【题型】解答题　【知识点】函数　【难度】hard
已知直角平面内有一条直线和一条曲线，这条直线与$x$轴、$y$轴分别交于点$A$和$B$，且$OA=OB=1$，这条曲线是函数$y=\frac{1}{2x}$的图像在第一象限内的一个分支，点$P$是图像上的任意一点，它的坐标为$(a,b)$，由点$P$向$x$轴、$y$轴作垂线$PM$，$PN$，垂足为$M$，$N$，分别与直线$AB$相交于点$E$和点$F$。

\vspace{0.5em}

(1) 设交点$E$，$F$都在线段$AB$上（如图$\textcircled{1}$）

$\textcircled{1}$ 直接写出直线$AB$的解析式，并求出$\triangle OEF$的面积（结果用$a$，$b$的代数式表示）；

$\textcircled{2}$ 求证：$\triangle AOF \sim \triangle BEO$。

\vspace{0.5em}

(2) 当点$P$在曲线上运动时，（如图$\textcircled{2}$）

$\textcircled{1}$ 判断：$\triangle AOF$与$\triangle BOE$是否一定相似？答：\underline{\hspace{2em}}（填：是或否）

$\textcircled{2}$ $\triangle OEF$中是否有大小始终保持不变的角，如果有，请找出这个角，并求出它的大小，如果没有，请说明理由。
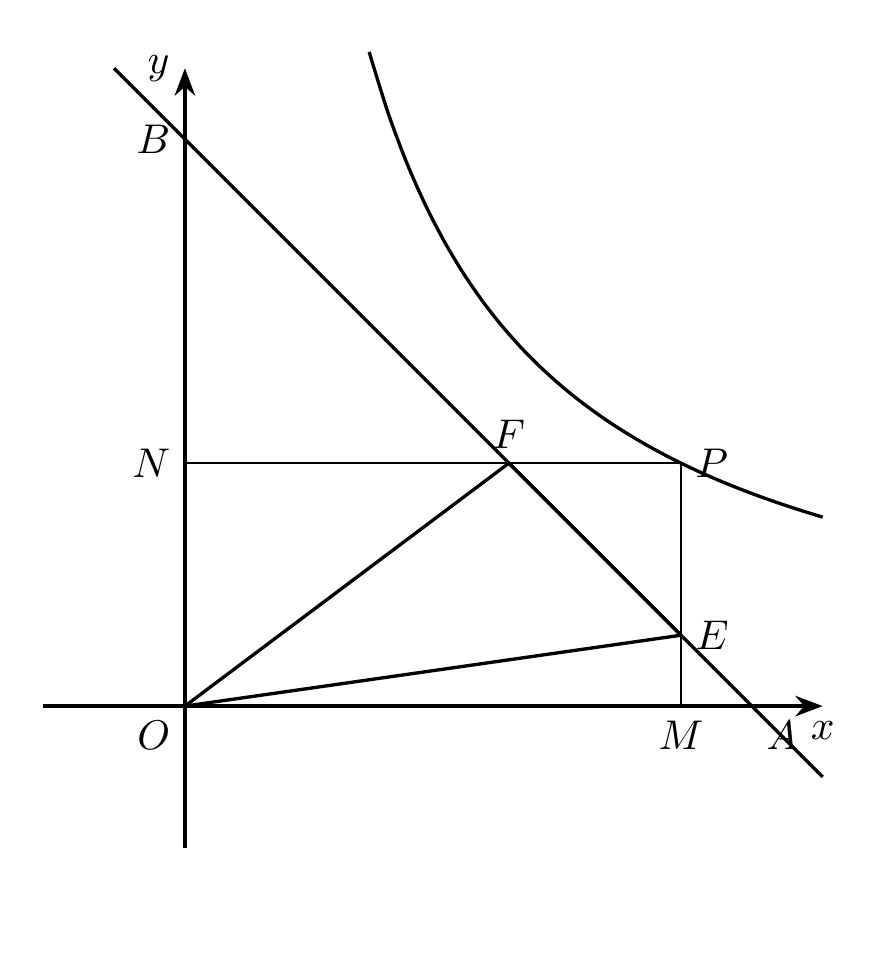
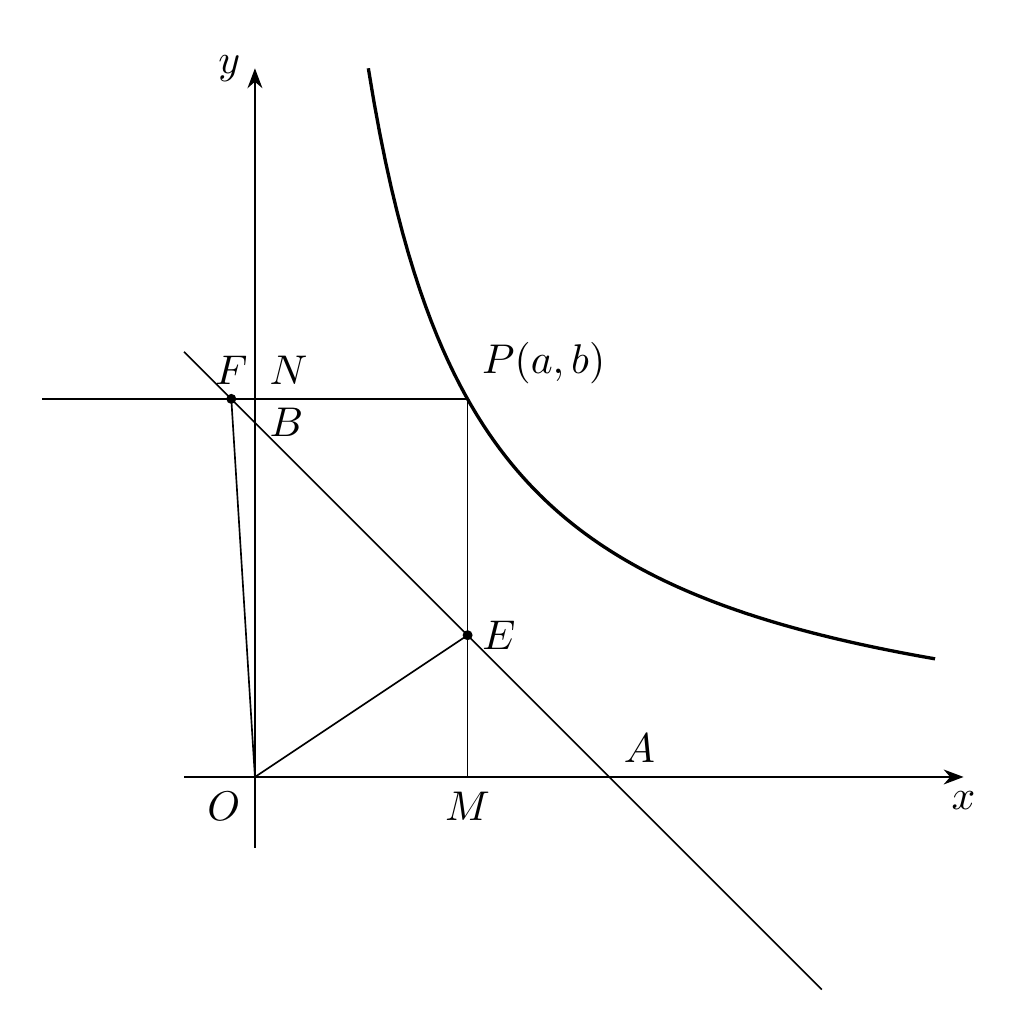
【解答】
\textbf{【答案】}
(1) $\textcircled{1}$ $y = -x + 1$，$S_{\triangle OEF} = \dfrac{a + b - 1}{2}$；$\textcircled{2}$ 证明见解析

(2) $\textcircled{1}$ \textbf{是}；$\textcircled{2}$ \textbf{有}，在$\triangle OEF$中，$\angle EOF$一定等于$45^\circ$

\vspace{0.5em}

\textbf{【分析】}
(1) $\textcircled{1}$ 根据$OA=OB=1$，利用待定系数法即可求得直线$AB$的解析式，然后根据点$E$，$F$都在线；
%==================================================

段 $AB$ 上用 $a,b$ 表示出点 $E$、$F$ 坐标，得到 $EM$ 和 $FN$，最后根据 $S_{\triangle OEF}=S_{\triangle AOB}-S_{\triangle AOE}-S_{\triangle BOF}$ 即可求得面积；

\vspace{0.5em}

$\textcircled{2}$ 由$\textcircled{1}$可知 $A(1,0)$，$B(0,1)$，$E(a,-a+1)$，$F(-b+1,b)$，利用连点坐标求两点距离公式得到 $BE=\sqrt{2}a$，$AF=\sqrt{2}b$，然后根据点 $P(a,b)$ 在函数 $y=\frac{1}{2x}$ 的图像上，可知 $2ab=1$，从而得到 $BE\cdot AF=OA\cdot OB$，结合 $\angle OAF=\angle EBO$，得证 $\triangle AOF \backsim \triangle BEO$；

\vspace{0.5em}

(2) $\textcircled{1}$ 当点 $P$ 在曲线上运动时，同 (1) $\textcircled{2}$ 可证 $\triangle AOF \backsim \triangle BOE$，得到答案为：是；$\textcircled{2}$ 根据 $\triangle AOF \backsim \triangle BEO$，可知 $\angle AFO = \angle BOE$，如图$\textcircled{1}$，对 $\triangle BOF$ 有，$\angle AFO = \angle BOF + \angle B$，结合 $\angle BOE = \angle BOF + \angle EOF$，得到 $\angle EOF = \angle B = 45^\circ$，如图$\textcircled{2}$，图$\textcircled{3}$同理可得 $\angle EOF = 45^\circ$。

\vspace{0.5em}

【详解】解：(1) $\textcircled{1}$ 解：根据题意设直线 $AB$ 的解析式为 $y=mx+n$，

$\because$ 直线 $AB$ 与 $x$ 轴、$y$ 轴分别交于点 $A$ 和 $B$，且 $OA=OB=1$，

$\therefore A(1,0)$，$B(0,1)$，

将 $A(1,0)$，$B(0,1)$ 代入 $y=mx+n$，得

$
\begin{cases}
m + n = 0 \\
n = 1
\end{cases}
\quad \text{解得} \quad
\begin{cases}
m = -1 \\
n = 1
\end{cases}
$

$\therefore$ 直线 $AB$ 的解析式为 $y = -x + 1$；

$\because P(a,b)$，由点 $P$ 向 $x$ 轴、$y$ 轴作垂线 $PM$，$PN$，垂足为 $M$，$N$，分别与线段 $AB$ 相交于点 $E$ 和点 $F$，

$\therefore E(a,-a+1)$，$F(-b+1,b)$，

$\therefore EM = -a + 1$，$FN = -b + 1$，

$\therefore S_{\triangle OEF} = S_{\triangle AOB} - S_{\triangle AOE} - S_{\triangle BOF}$

% 左对齐的公式块
$\begin{aligned}
&= \frac{1}{2}OA \cdot OB - \frac{1}{2}OA \cdot EM - \frac{1}{2}OB \cdot FN \\
&= \frac{1}{2} \times 1 \times 1 - \frac{1}{2} \times 1 \times (-a+1) - \frac{1}{2} \times 1 \times (-b+1) \\
&= \frac{a + b - 1}{2}
\end{aligned}$

\textcircled{2} 证明：如图\textcircled{1}，

由\textcircled{1}可知 $A(1,0)$，$B(0,1)$，$E(a,-a+1)$，$F(-b+1,b)$，

因此 $BE = \sqrt{a^2 + (-a+1-1)^2} = \sqrt{2}a$，$AF = \sqrt{(-b+1-1)^2 + b^2} = \sqrt{2}b$，

因为点 $P(a,b)$ 在函数 $y = \frac{1}{2x}$ 的图像上，

%----------------------------------------------
-$\therefore b = \frac{1}{2a}$，即 $2ab = 1$，

$\because OA = OB = 1$，

$\therefore OAF = \angle EBO$，$BE \cdot AF = \sqrt{2}a \cdot \sqrt{2}b = 2ab = 1 = OA \cdot OB$，

$\therefore \frac{BE}{OA} = \frac{OB}{AF}$，

$\therefore \triangle AOF \sim \triangle BEO$。

\vspace{0.5em}
(2) 解：$\textcircled{1}$ 当点 $P$ 在曲线上运动时（如图$\textcircled{2}$，图$\textcircled{3}$），

同 (1) $\textcircled{2}$ 可证 $\triangle AOF \sim \triangle BEO$，

故答案为：\textbf{是}；

\vspace{0.5em}
$\textcircled{2}$ 当点 $P$ 在曲线上移动时，在 $\triangle OEF$ 中，$\angle EOF$ 一定等于 $45^\circ$。

由$\textcircled{1}$知，$\triangle AOF \sim \triangle BEO$，

$\therefore \angle AFO = \angle BOE$。

如图$\textcircled{1}$，对 $\triangle BOF$ 有，$\angle AFO = \angle BOF + \angle B$，

又 $\because \angle BOE = \angle BOF + \angle EOF$，

$\therefore \angle EOF = \angle B = 45^\circ$。

如图$\textcircled{2}$，对 $\triangle BOF$ 有，$\angle OBA = \angle BOF + \angle AFO$，

又 $\because \angle EOF = \angle BOF + \angle BOE$，

$\therefore \angle EOF = \angle OBA = 45^\circ$。

如图$\textcircled{3}$，对 $\triangle BOF$ 有，$\angle AFO = \angle OBA + \angle BOF$，

又 $\because \angle BOE = \angle EOF + \angle BOF$，

$\therefore \angle EOF = \angle OBA = 45^\circ$。

综上，当点 $P$ 在曲线上移动时，在 $\triangle OEF$ 中，$\angle EOF$ 一定等于 $45^\circ$。

\vspace{0.8em}
\textbf{【点睛】}
本题考查了反比例函数的图象和性质，待定系数法求一次函数解析式，相似三角形判定与性质，三角形外角的性质，以及两点间坐标求两点距离。熟练掌握以上知识点是解题的关键。

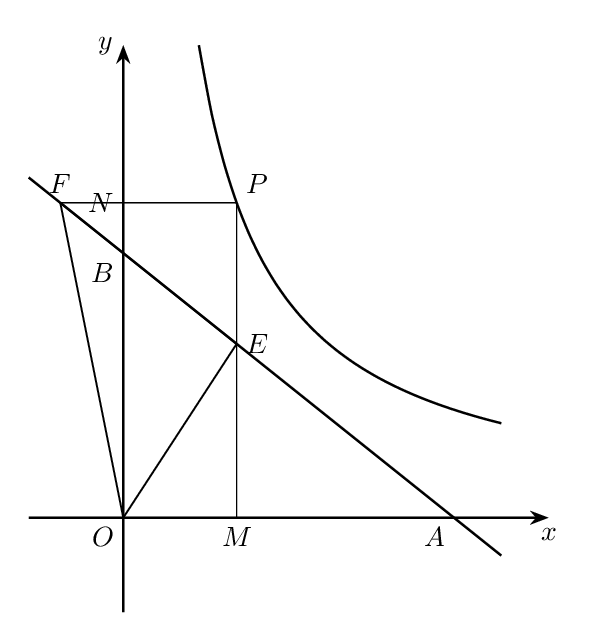
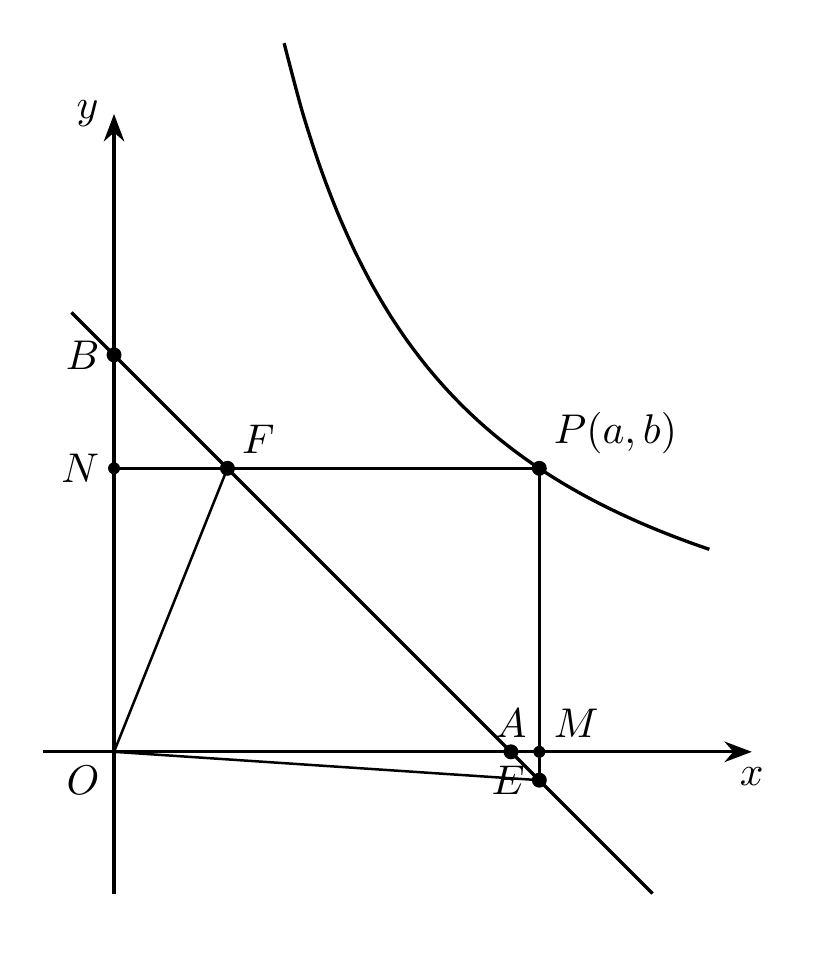